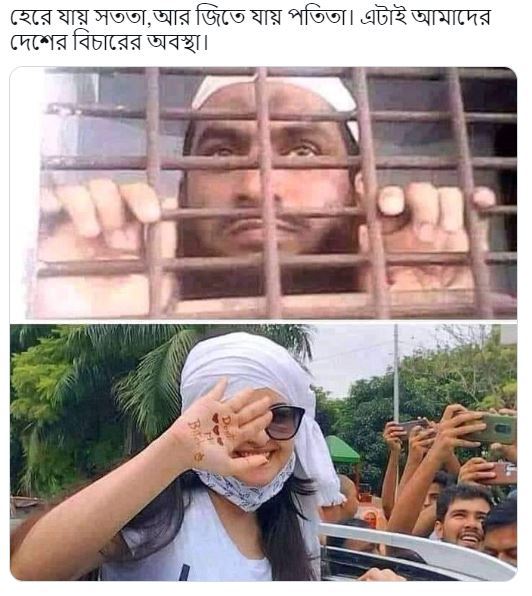
Text: হেরে যায় সততা, আর জিতে যায় পতিতা। এটাই আমাদের দেশের বিচারের অবস্থা
Label: Hate
Hate category: Political
Targeted group: Organization